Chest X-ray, AP view. Patient: 58 years old, sex F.
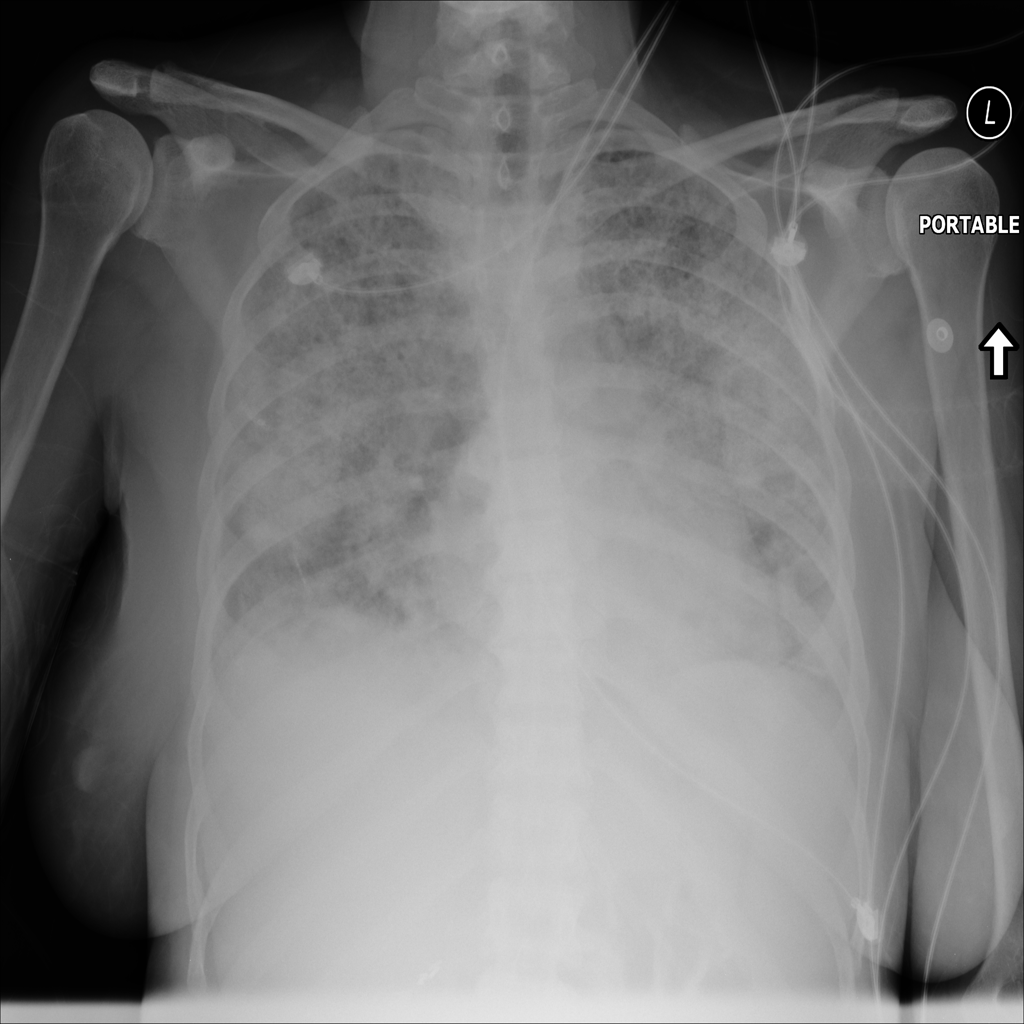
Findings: No Finding